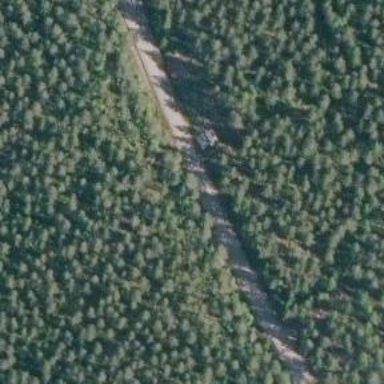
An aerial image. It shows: Unclassified road.